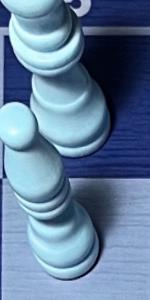
Label: Bishop_White